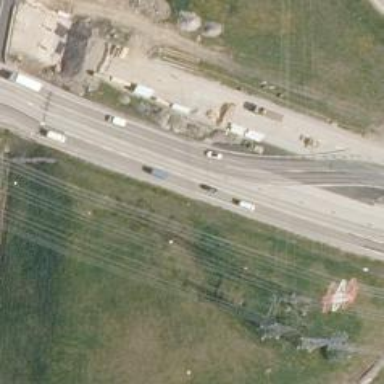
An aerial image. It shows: Asphalt road classified as trunk highway.